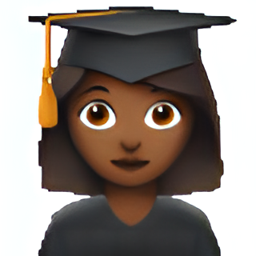
Name: female student type 5
Emoji: 👩🏾‍🎓
Group: People & Body
Sub-group: person-role